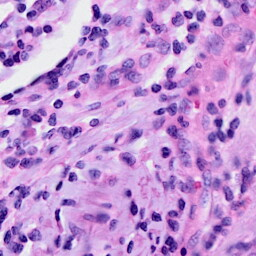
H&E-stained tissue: Cervix